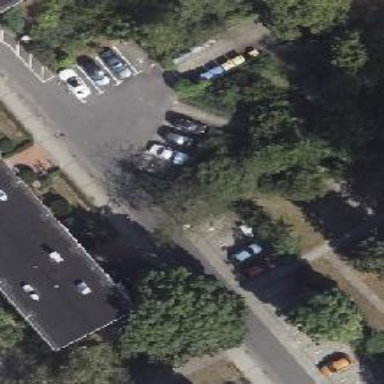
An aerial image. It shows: Parking area with surface.